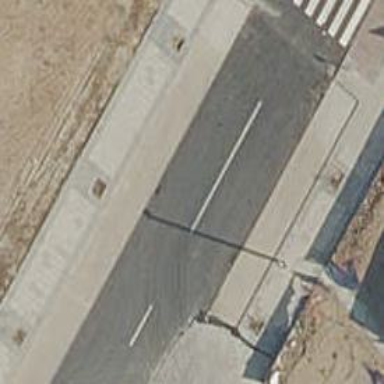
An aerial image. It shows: Unmarked crossing with zebra crossing reference.